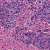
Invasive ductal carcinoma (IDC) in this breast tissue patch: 1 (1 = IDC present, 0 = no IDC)